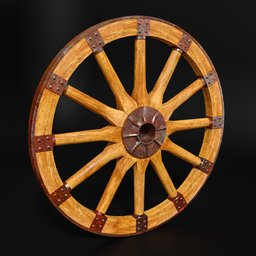
Label: mechanical